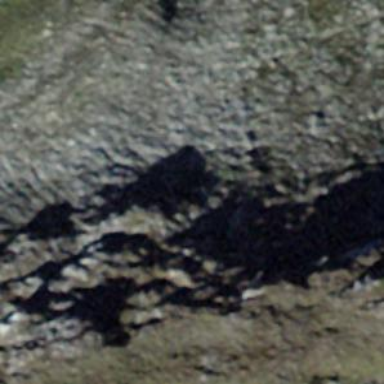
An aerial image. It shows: Natural cliff.